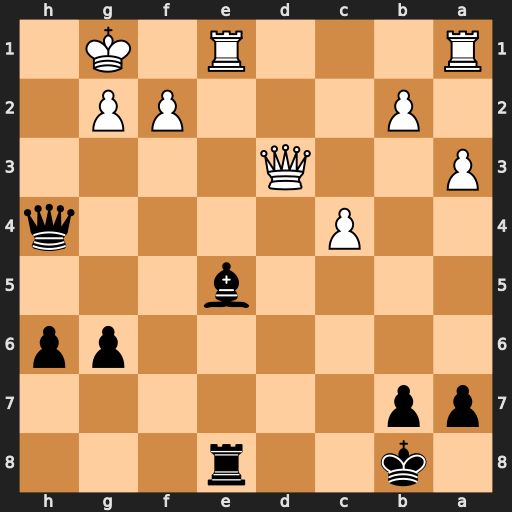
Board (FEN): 1k2r3/pp6/6pp/4b3/2P4q/P2Q4/1P3PP1/R3R1K1
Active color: b
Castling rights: -
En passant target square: -
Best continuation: Qh2+ Kf1 Qh1+ Ke2 Bc3+ Kf3 Qh5+